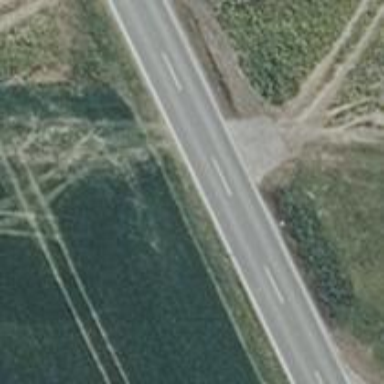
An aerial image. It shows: Secondary road with asphalt surface.